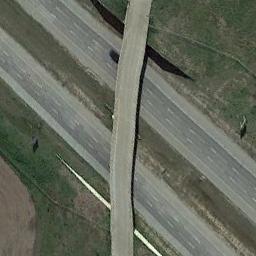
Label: overpass